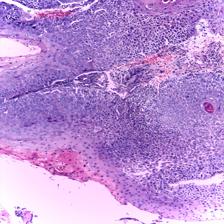
Diagnosis: OSCC